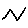
Label: zigzag